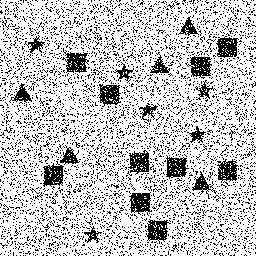
Squares: 10
Triangles: 5
Stars: 6
Total shapes: 21